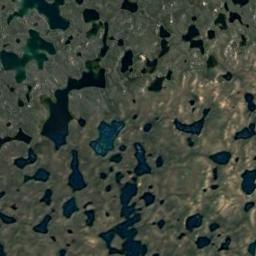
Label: wetland